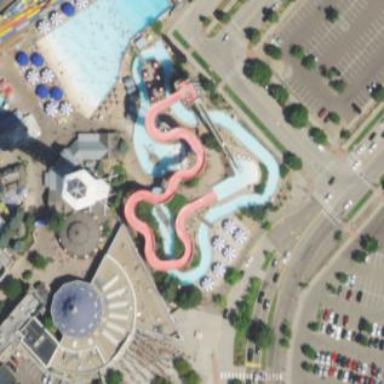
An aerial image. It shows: Amusement ride classified as tourism attraction.